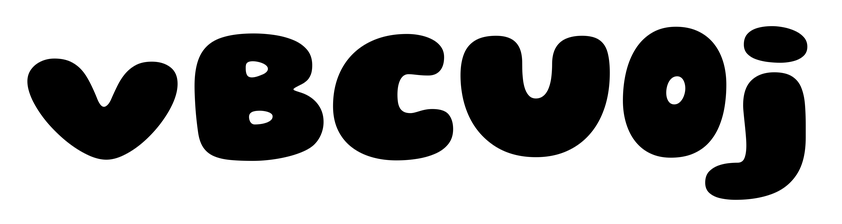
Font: Gluten_Black